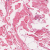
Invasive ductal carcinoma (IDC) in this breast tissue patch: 0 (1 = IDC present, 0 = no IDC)